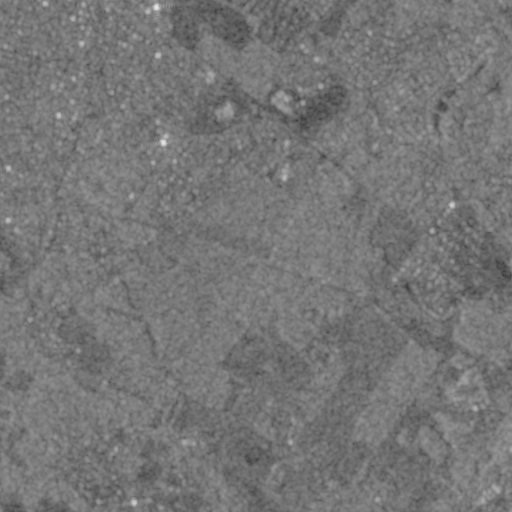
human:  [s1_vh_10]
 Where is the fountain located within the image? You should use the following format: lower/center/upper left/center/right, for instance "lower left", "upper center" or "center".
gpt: The fountain is located in the upper right of the image.
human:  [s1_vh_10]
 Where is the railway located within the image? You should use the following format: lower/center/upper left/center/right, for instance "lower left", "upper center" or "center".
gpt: The railway is located in the upper left of the image.
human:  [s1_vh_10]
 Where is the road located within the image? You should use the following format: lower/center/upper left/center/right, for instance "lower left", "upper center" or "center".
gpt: There is no road in the image.

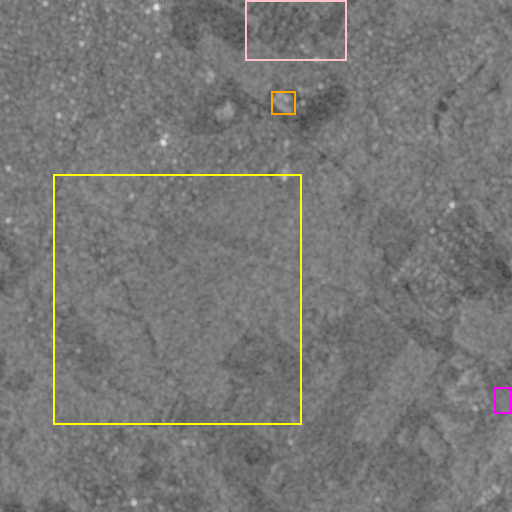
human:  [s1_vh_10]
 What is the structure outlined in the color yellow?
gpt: The structure outlined in yellow is a crop field.
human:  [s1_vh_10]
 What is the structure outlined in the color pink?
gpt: The structure outlined in pink is a park.
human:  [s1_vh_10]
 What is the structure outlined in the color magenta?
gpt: The structure outlined in magenta is a parking lot.
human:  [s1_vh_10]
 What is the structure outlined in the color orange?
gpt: The structure outlined in orange is a building.
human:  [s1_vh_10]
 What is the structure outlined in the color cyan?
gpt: There is no cyan outline.